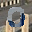
Label: 0